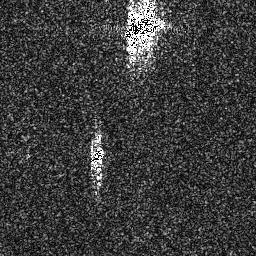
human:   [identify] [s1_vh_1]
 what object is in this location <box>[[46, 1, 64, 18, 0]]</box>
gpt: <ref>1 large ship at the top</ref>